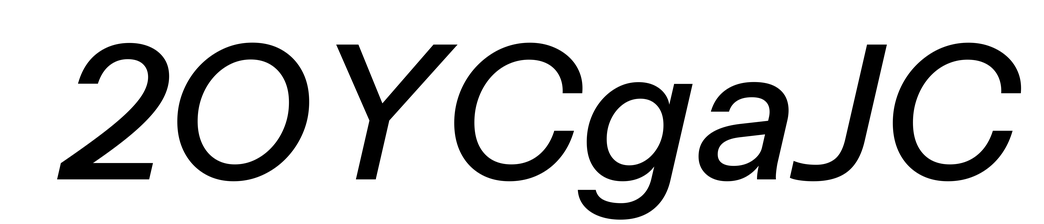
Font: InstrumentSans-Italic_Medium_Italic